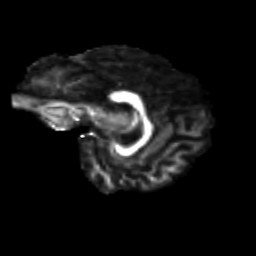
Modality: FA
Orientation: sagittal
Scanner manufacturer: siemens
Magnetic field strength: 3 T
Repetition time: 9.2 s
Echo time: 0.084 s